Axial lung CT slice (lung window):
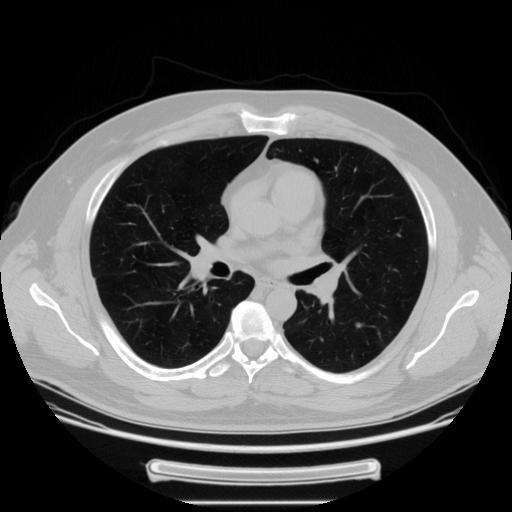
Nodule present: no